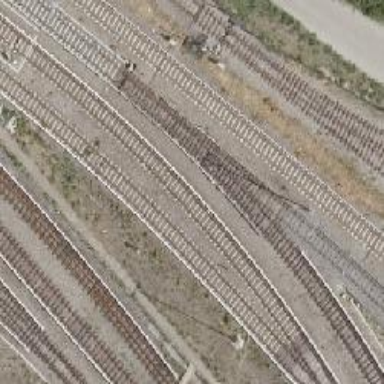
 with the electrification running at the bottom."